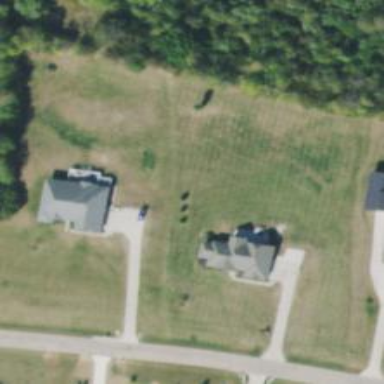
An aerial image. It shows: Driveway.